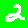
Digit: 2